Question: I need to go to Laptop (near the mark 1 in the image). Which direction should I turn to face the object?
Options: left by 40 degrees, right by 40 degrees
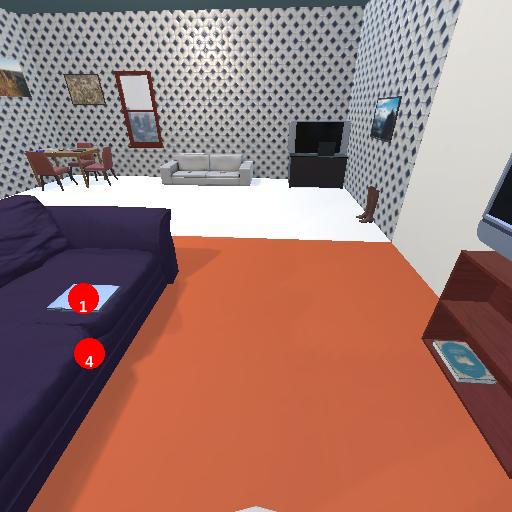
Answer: left by 40 degrees